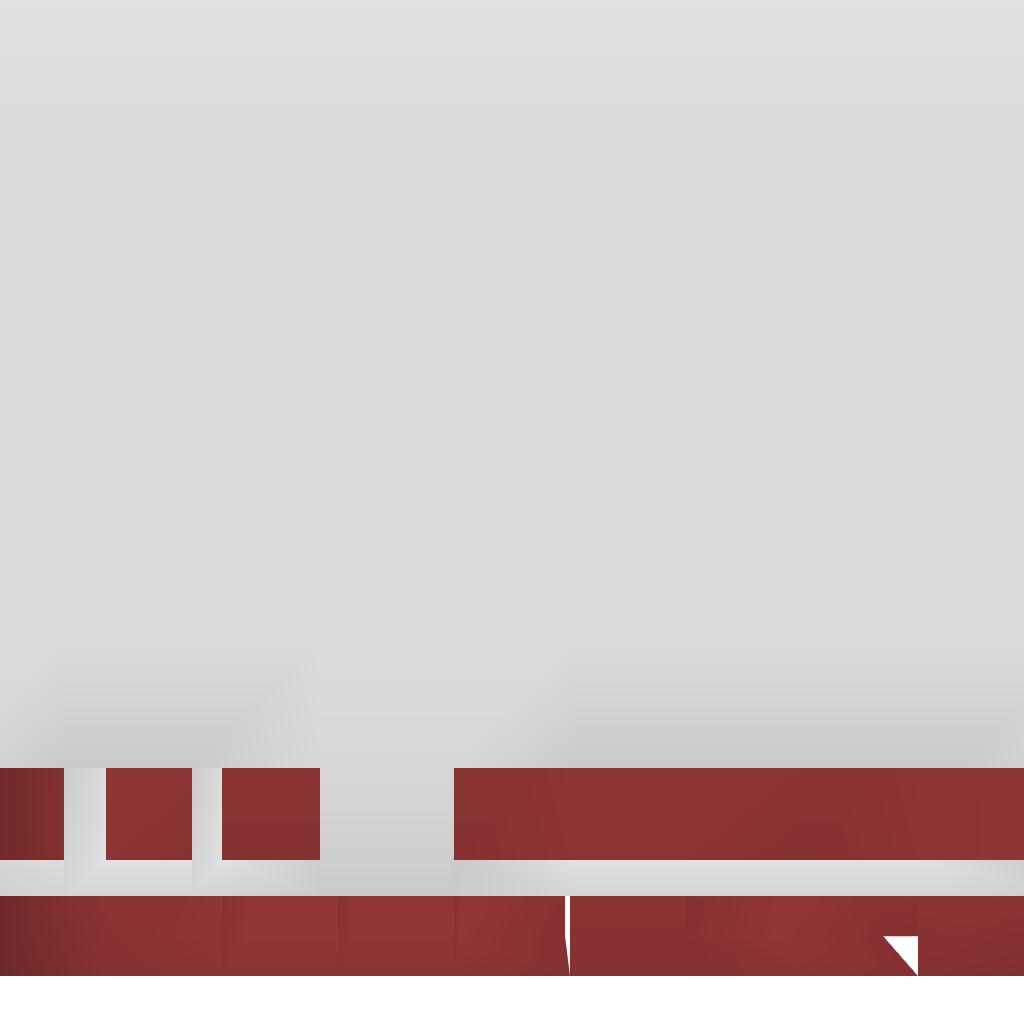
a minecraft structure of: Lavaburn; a small modern house bad low quality